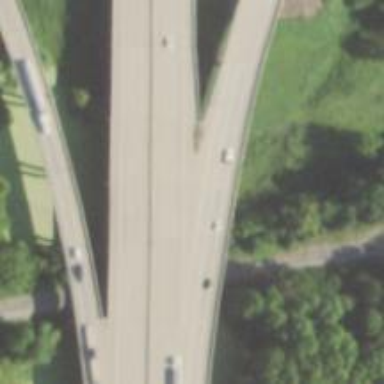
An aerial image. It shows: Beam structure bridge on motorway link.